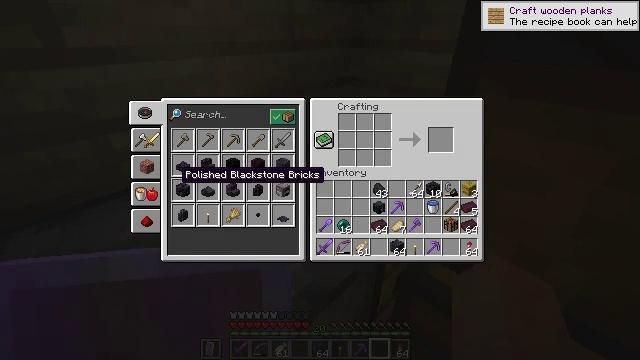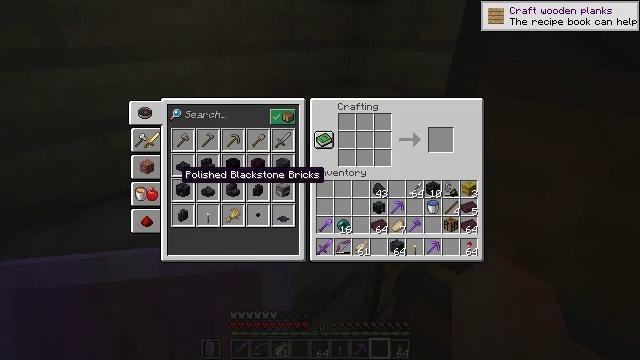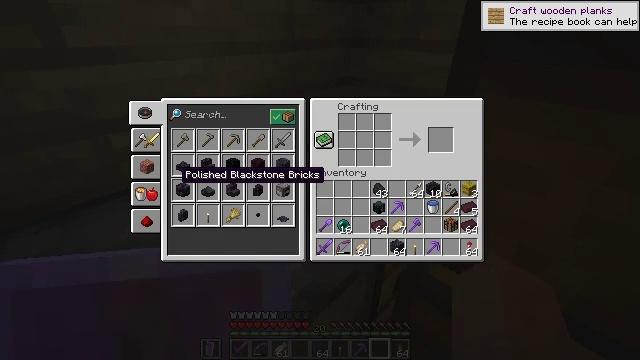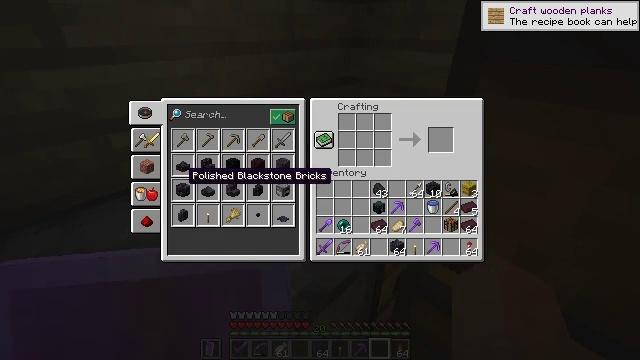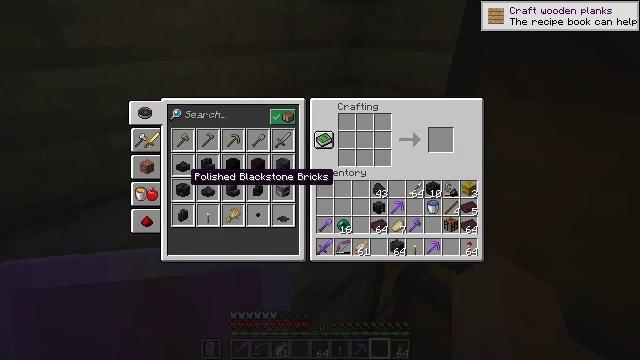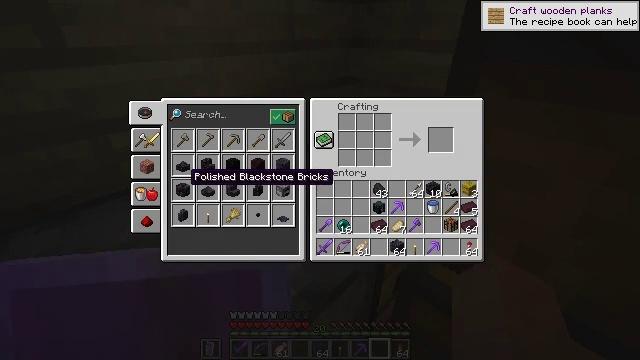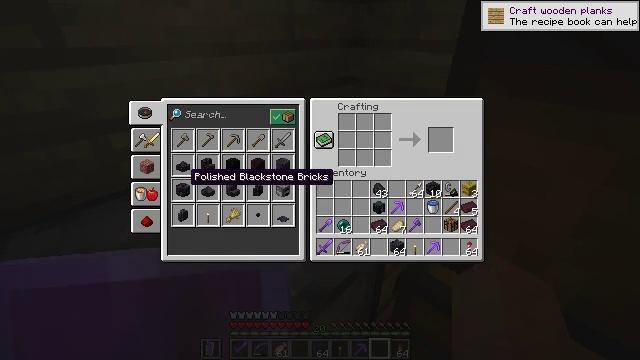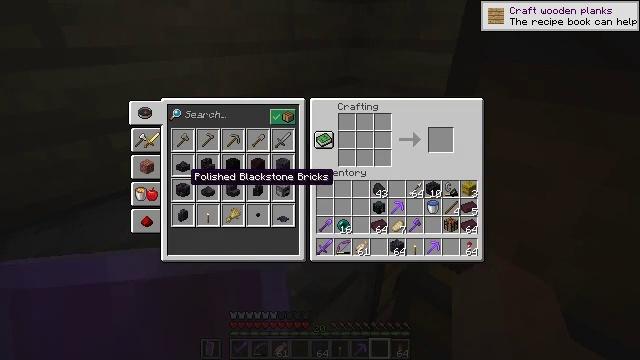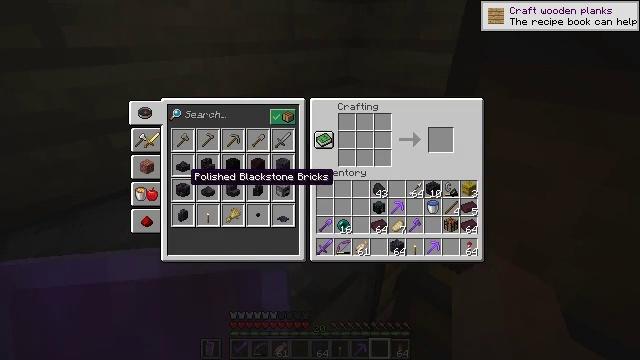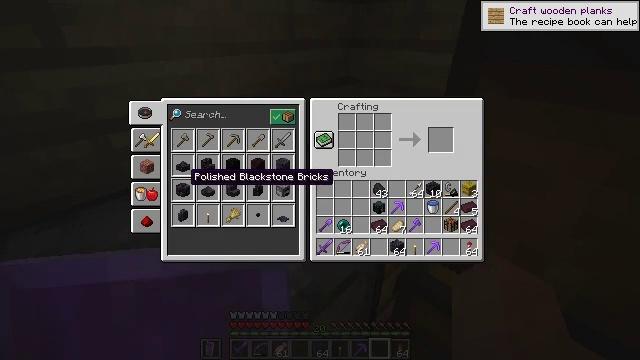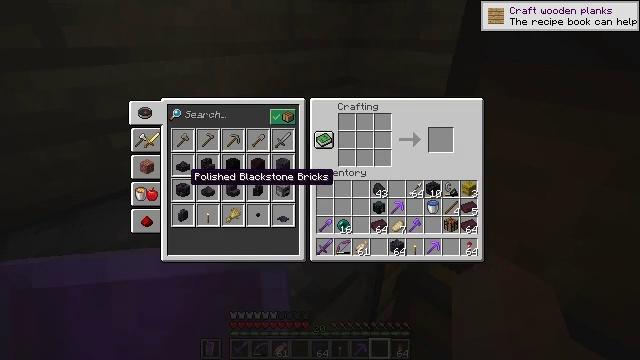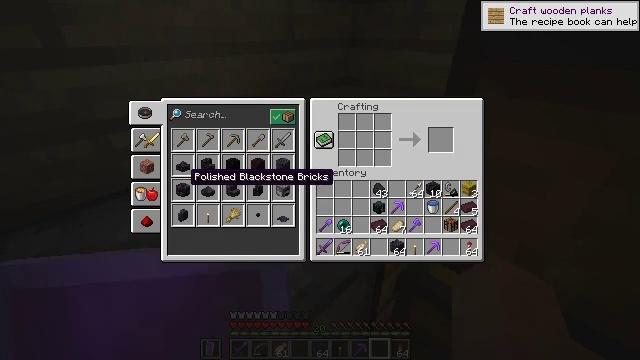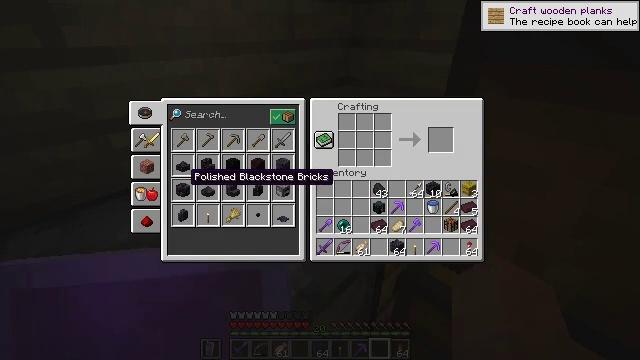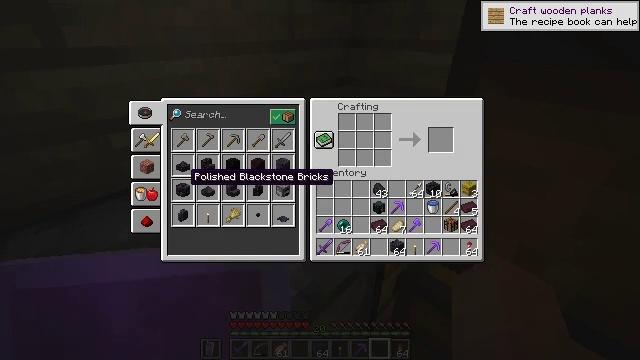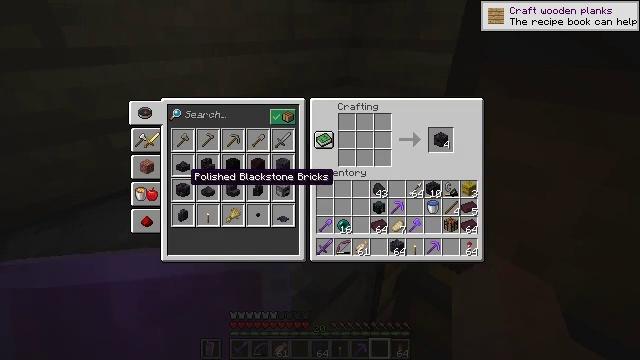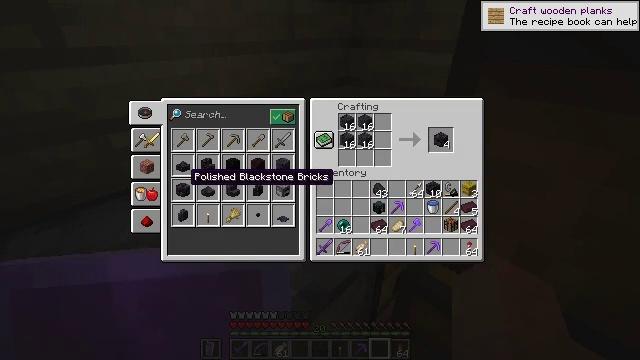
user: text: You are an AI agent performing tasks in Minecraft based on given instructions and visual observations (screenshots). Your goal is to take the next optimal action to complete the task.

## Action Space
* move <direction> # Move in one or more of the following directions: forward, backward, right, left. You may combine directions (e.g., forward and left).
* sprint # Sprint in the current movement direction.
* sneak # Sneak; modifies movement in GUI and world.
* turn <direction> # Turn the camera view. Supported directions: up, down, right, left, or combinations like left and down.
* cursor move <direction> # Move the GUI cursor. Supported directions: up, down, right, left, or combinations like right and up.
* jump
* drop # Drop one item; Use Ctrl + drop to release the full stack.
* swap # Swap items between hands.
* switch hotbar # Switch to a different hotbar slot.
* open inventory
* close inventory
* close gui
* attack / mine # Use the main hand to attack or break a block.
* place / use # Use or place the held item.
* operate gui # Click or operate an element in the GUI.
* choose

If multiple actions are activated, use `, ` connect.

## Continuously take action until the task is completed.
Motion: motion action
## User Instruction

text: Put polished blackstone in the crafting grid to craft polished blackstone bricks.
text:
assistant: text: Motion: no_op
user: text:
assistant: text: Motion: no_op
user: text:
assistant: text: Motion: no_op
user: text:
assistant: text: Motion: no_op
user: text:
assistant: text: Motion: no_op
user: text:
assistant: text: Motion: sneak
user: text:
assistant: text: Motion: sneak
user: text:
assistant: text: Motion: sneak
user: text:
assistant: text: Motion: sneak, attack / mine
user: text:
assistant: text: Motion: sneak, attack / mine
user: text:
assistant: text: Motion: sneak, attack / mine
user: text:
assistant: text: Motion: sneak, attack / mine
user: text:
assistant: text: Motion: sneak, attack / mine
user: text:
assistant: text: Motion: sneak, attack / mine
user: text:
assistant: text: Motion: sneak, attack / mine
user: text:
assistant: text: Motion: sneak, attack / mine
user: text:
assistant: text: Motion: sneak
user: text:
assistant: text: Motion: sneak
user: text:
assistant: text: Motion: sneak
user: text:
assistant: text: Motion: sneak
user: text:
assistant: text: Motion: sneak
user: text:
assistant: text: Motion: sneak
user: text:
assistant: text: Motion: sneak
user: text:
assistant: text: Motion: sneak
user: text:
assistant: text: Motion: sneak
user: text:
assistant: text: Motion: sneak, turn right
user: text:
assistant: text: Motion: sneak, turn right
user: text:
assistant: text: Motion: sneak, turn right
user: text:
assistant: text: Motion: sneak, turn right and up
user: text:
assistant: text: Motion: sneak, turn right